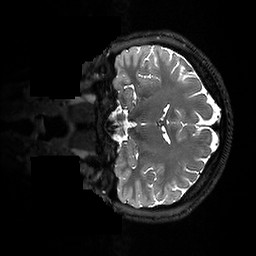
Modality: T2w
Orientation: coronal
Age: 27
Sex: female
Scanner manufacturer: ge
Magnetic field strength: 3 T
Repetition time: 3.202 s
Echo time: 0.06636 s